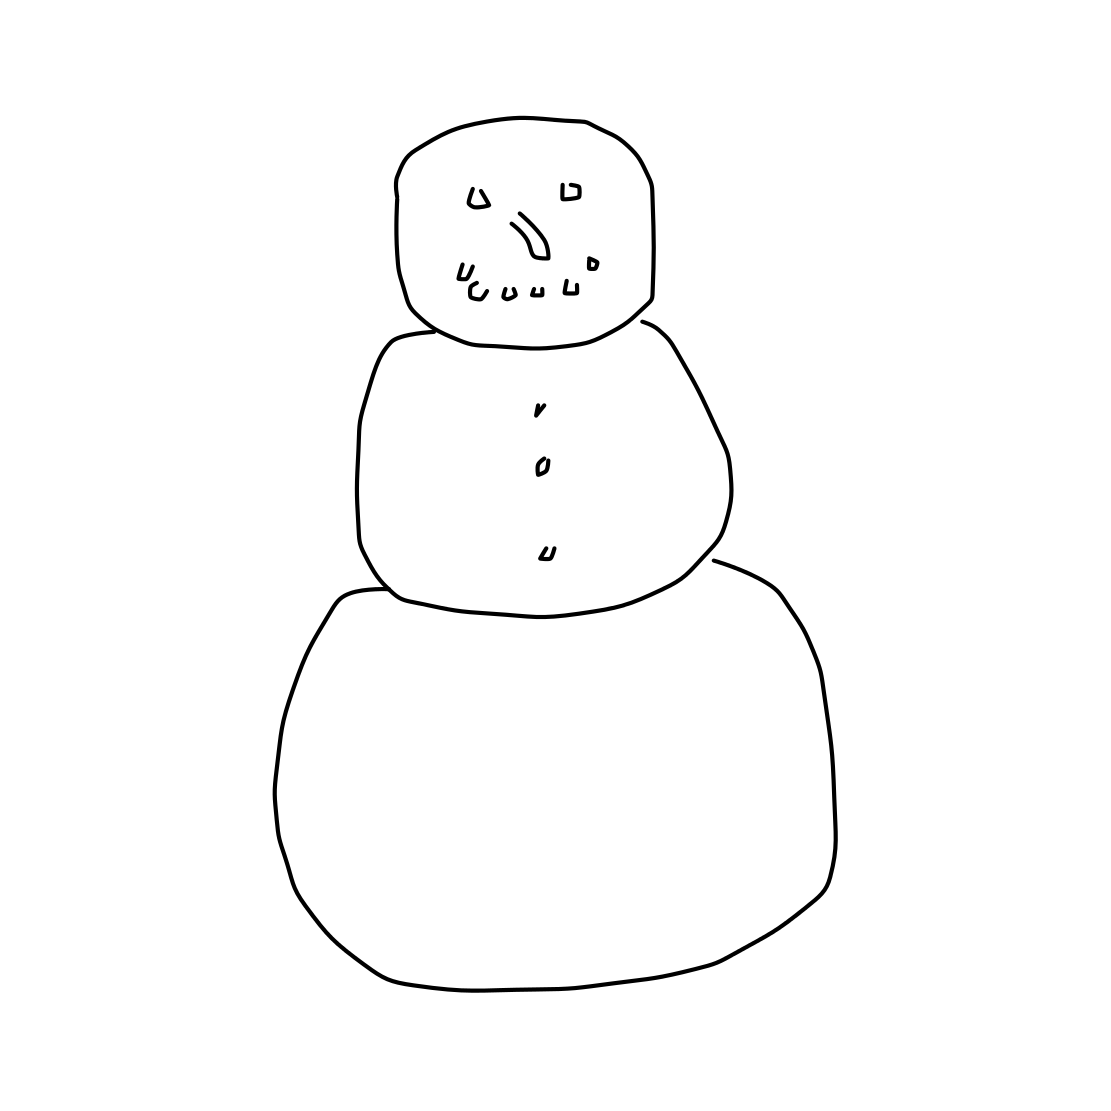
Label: snowman